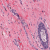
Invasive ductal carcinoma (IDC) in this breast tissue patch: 0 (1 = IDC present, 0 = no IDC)